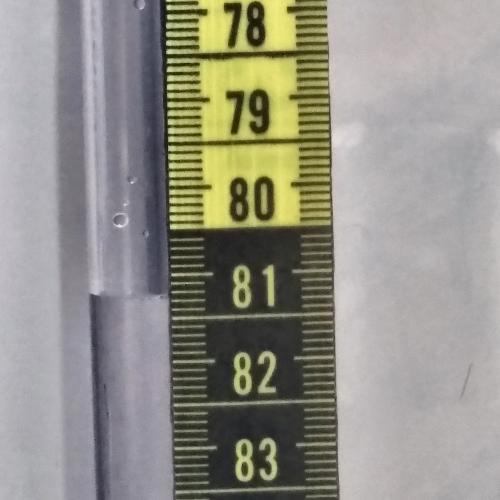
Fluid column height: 81.2 cm